Question: I want to write the code for the following image:

I want to tell if tick is true be able to enter user and pass if the tick of Login is false not be able to enter user and pass. This is 'xml' glade file:
'''
<?xml version="1.0" encoding="UTF-8"?>
<interface>
<!-- interface-requires gtk+ 3.0 -->
<object class="GtkWindow" id="window1">
<property name="can_focus">False</property>
<child>
<object class="GtkLayout" id="layout1">
<property name="visible">True</property>
<property name="can_focus">False</property>
<child>
<object class="GtkCheckButton" id="checkbutton1">
<property name="label" translatable="yes">Login</property>
<property name="use_action_appearance">False</property>
<property name="width_request">150</property>
<property name="height_request">30</property>
<property name="visible">True</property>
<property name="can_focus">True</property>
<property name="receives_default">False</property>
<property name="use_action_appearance">False</property>
<property name="xalign">0</property>
<property name="draw_indicator">True</property>
</object>
<packing>
<property name="x">10</property>
<property name="y">10</property>
</packing>
</child>
<child>
<object class="GtkEntry" id="entry1">
<property name="width_request">150</property>
<property name="height_request">30</property>
<property name="visible">True</property>
<property name="can_focus">True</property>
<property name="invisible_char">*</property>
<property name="placeholder_text">Username</property>
</object>
<packing>
<property name="x">10</property>
<property name="y">40</property>
</packing>
</child>
<child>
<object class="GtkEntry" id="entry2">
<property name="width_request">150</property>
<property name="height_request">30</property>
<property name="visible">True</property>
<property name="can_focus">True</property>
<property name="invisible_char">*</property>
<property name="placeholder_text">Password</property>
</object>
<packing>
<property name="x">170</property>
<property name="y">40</property>
</packing>
</child>
</object>
</child>
</object>
</interface>
'''
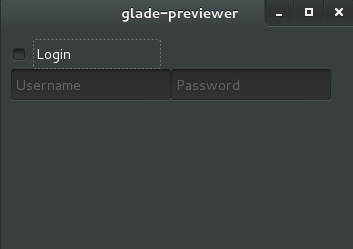
Answer: You need to connect a callback to the Login CheckButton that toggles the sensitivity of your two Entry widgets by calling the widget 'set_sensitive(sensitive)' method on them.
From the <URL>:
> 'def set_sensitive(sensitive)' : if True make the widget sensitiveThe 'set_sensitive()' method sets the "sensitive" property of the widget
to the value specified by . If is True the widget
will be sensitive and the user can interact with it. An insensitive
widget appears "grayed out" and the user can't interact with it.
Insensitive widgets are known as "inactive", "disabled", or "ghosted"
in some other toolkits.
I can post a small example in GTK2, if that helps.